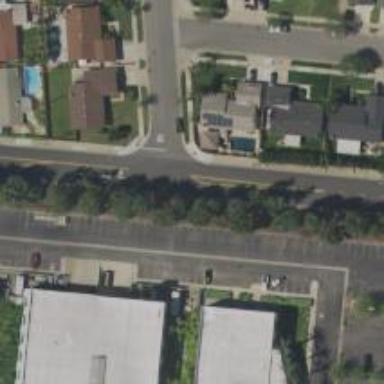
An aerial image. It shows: Tertiary road with asphalt surface and sidewalk on the left.